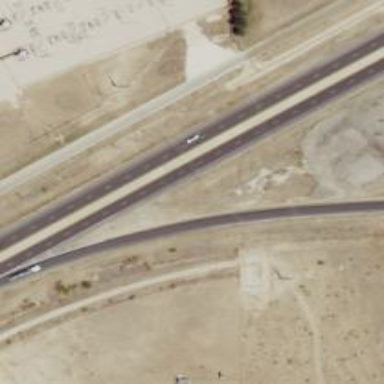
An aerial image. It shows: Trunk link highway.